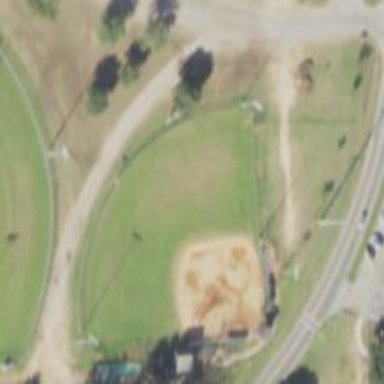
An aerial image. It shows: Baseball pitch for leisure land activities.